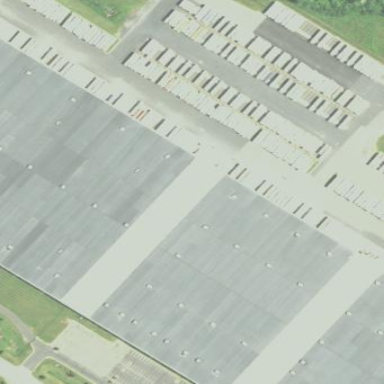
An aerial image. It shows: Warehouse.